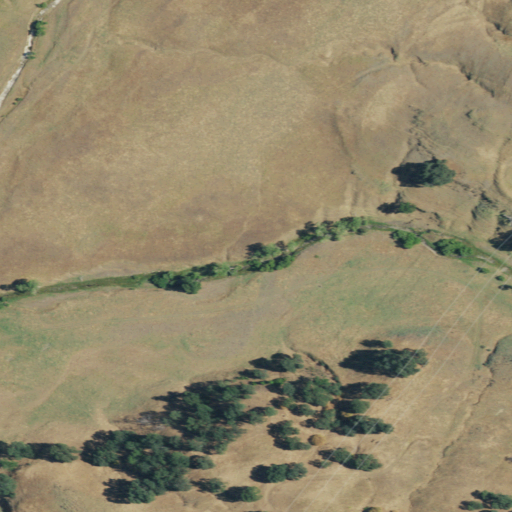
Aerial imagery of valley in California named Post Gulch containing grassland and shrub